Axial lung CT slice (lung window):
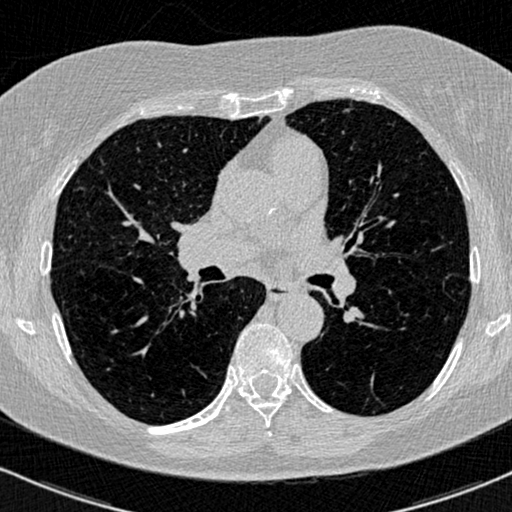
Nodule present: no